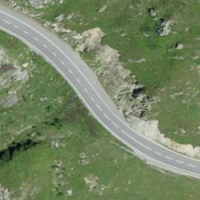
EUNIS habitat code: 26
Species observed at this site:
Ptyonoprogne rupestris
Campanula thyrsoides